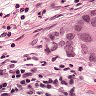
Metastatic tissue present: yes